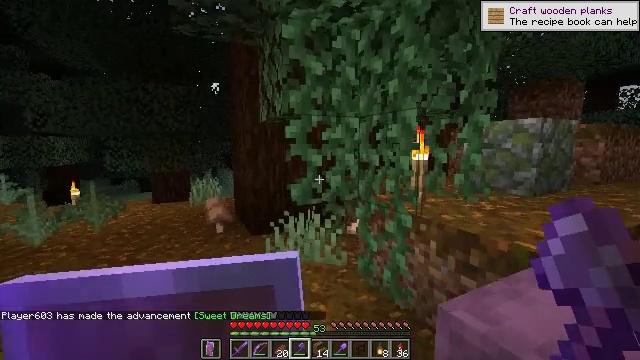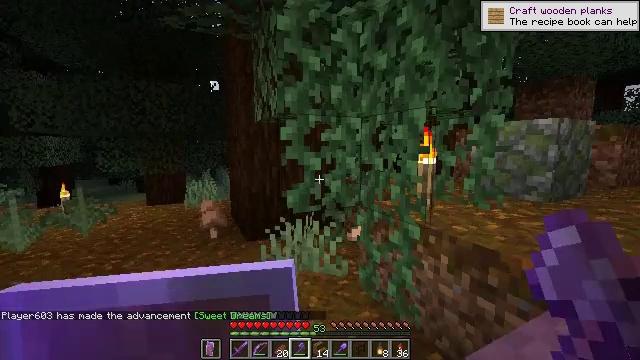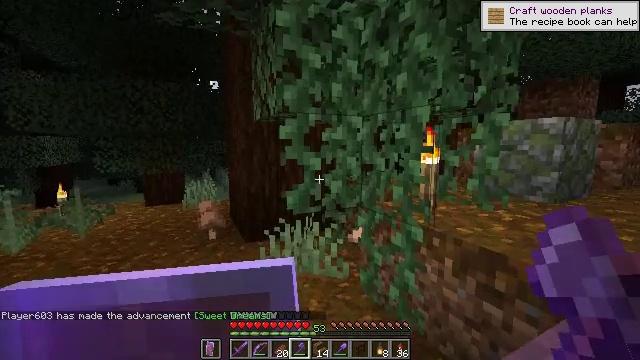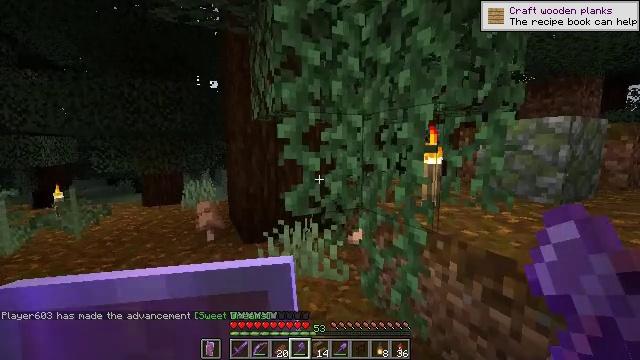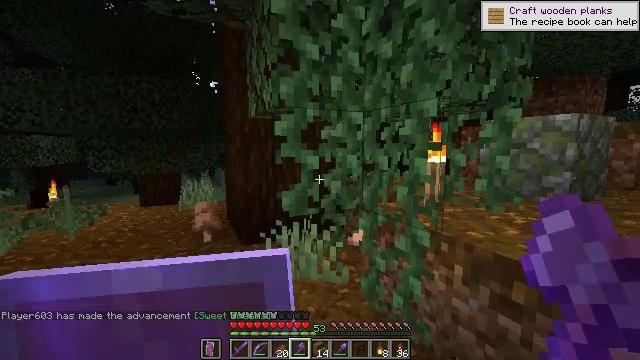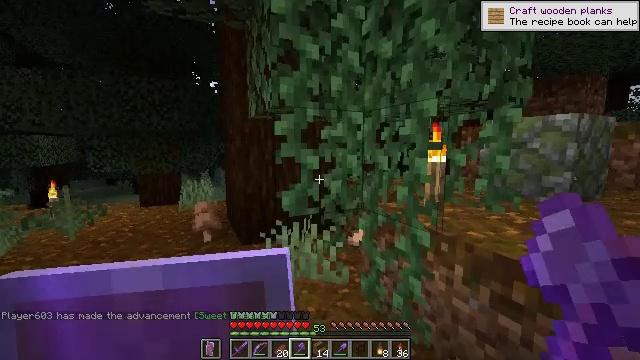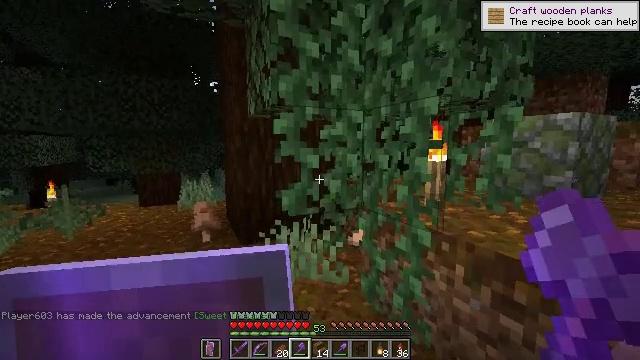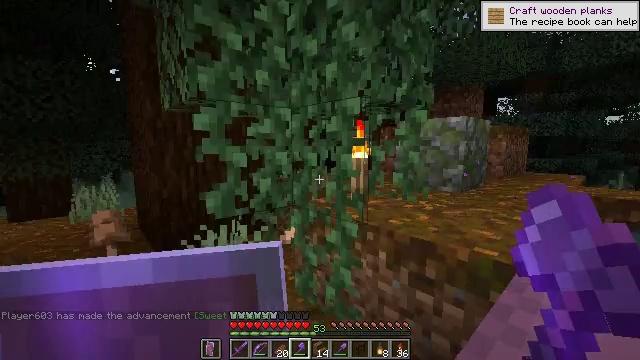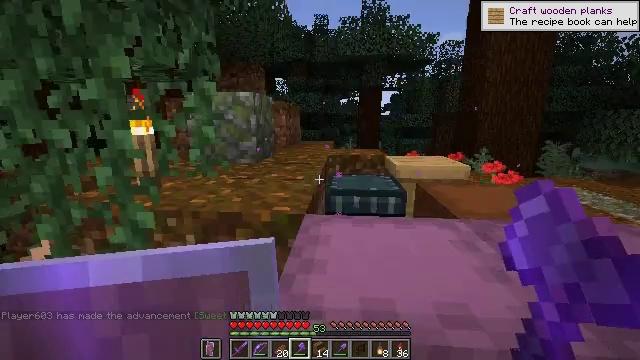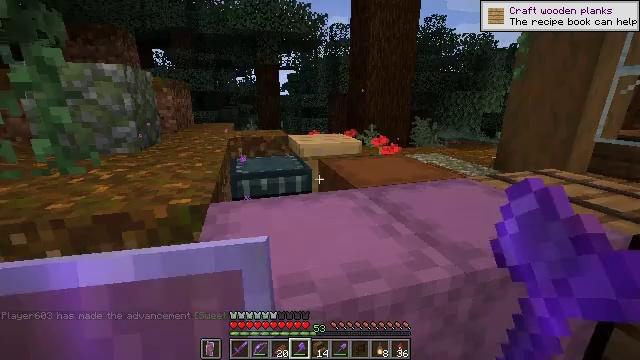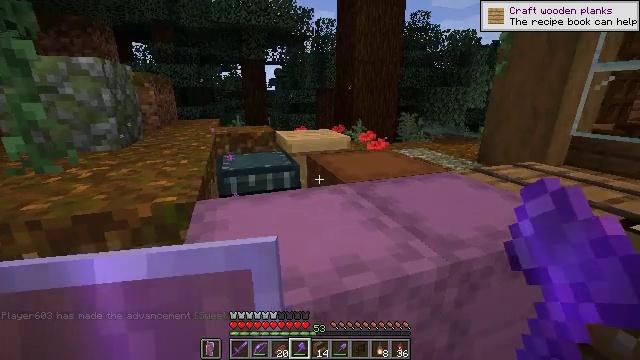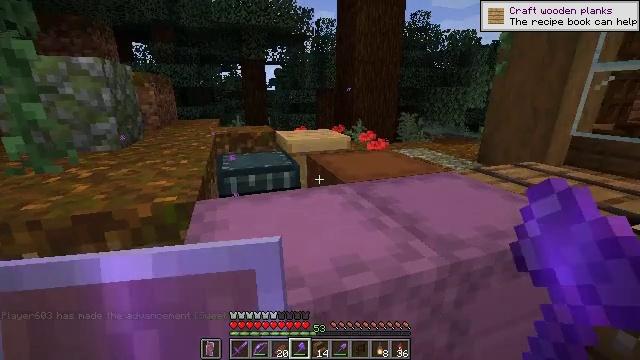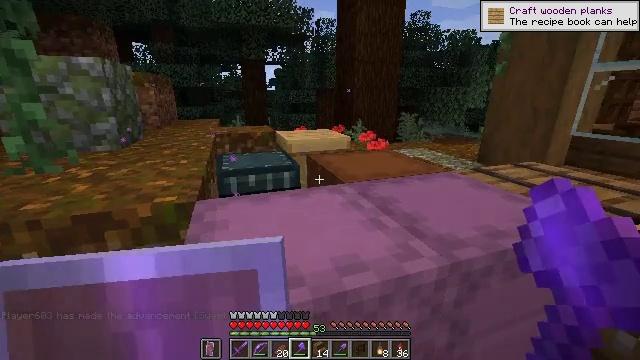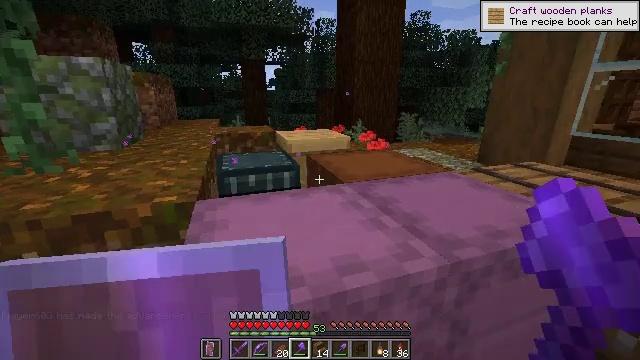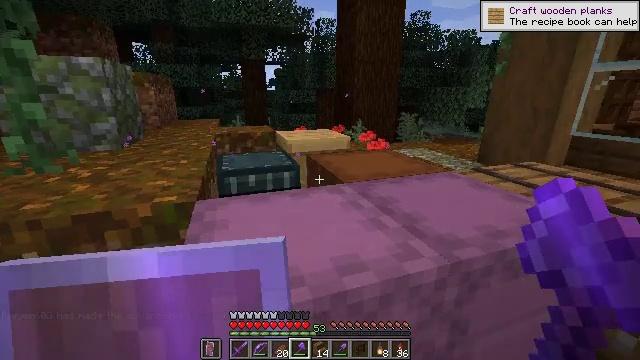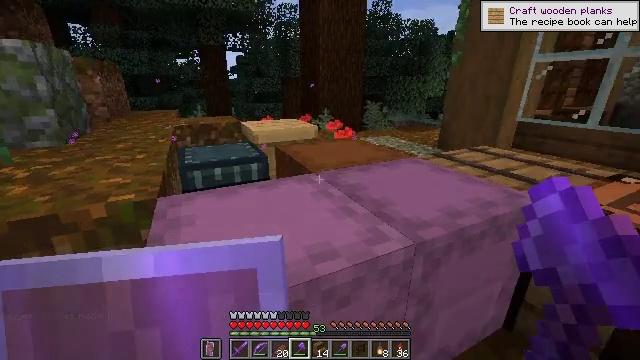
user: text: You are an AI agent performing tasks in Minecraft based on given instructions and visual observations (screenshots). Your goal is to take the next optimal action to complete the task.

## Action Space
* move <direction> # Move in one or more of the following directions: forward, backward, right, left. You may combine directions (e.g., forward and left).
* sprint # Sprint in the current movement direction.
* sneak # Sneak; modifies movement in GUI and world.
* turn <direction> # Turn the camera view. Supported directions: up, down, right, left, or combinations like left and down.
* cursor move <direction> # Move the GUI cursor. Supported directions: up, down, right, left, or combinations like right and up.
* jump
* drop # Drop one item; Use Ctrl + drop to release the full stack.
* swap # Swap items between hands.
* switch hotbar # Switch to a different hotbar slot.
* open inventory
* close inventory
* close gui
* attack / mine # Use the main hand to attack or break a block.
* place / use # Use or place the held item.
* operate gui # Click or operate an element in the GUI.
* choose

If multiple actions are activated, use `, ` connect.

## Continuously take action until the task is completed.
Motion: motion action
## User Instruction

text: Break the beehive while avoiding bees.
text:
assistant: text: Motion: move forward
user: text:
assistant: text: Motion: no_op
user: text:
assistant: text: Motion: no_op
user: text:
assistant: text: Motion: no_op
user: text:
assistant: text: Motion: no_op
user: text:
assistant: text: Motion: no_op
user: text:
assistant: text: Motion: turn right
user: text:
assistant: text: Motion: turn right and down
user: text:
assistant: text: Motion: turn right and down
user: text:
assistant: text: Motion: turn right
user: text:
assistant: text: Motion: no_op
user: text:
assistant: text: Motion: no_op
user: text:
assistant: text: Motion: no_op
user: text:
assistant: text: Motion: no_op
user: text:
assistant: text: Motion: turn right and down
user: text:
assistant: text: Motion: turn right and down
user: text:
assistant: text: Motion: turn right and down
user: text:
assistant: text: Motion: turn right and down
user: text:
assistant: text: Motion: no_op
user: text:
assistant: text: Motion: no_op
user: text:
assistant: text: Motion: no_op
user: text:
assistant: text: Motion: no_op
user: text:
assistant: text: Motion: no_op
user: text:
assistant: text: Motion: no_op
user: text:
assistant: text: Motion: no_op
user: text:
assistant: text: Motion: no_op
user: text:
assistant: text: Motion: no_op
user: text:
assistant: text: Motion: move forward, turn left
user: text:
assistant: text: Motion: move forward, turn left
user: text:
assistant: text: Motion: move forward, turn left